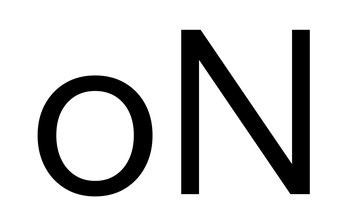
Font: InstrumentSans_Regular